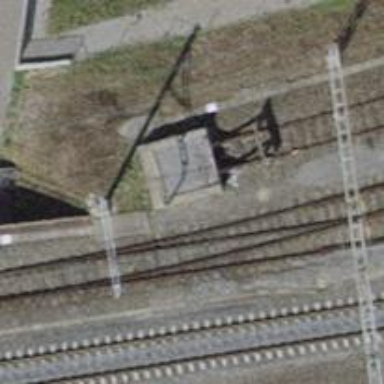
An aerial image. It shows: Railway buffer stop.